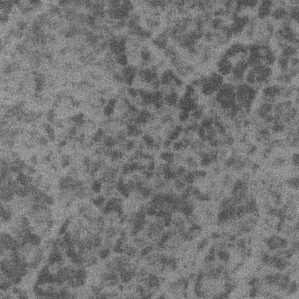
Label: frost